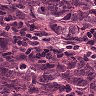
Metastatic tissue present: yes